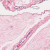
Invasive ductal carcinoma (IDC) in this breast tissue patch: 0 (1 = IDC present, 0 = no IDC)